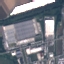
Land use / land cover class: Industrial